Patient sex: M
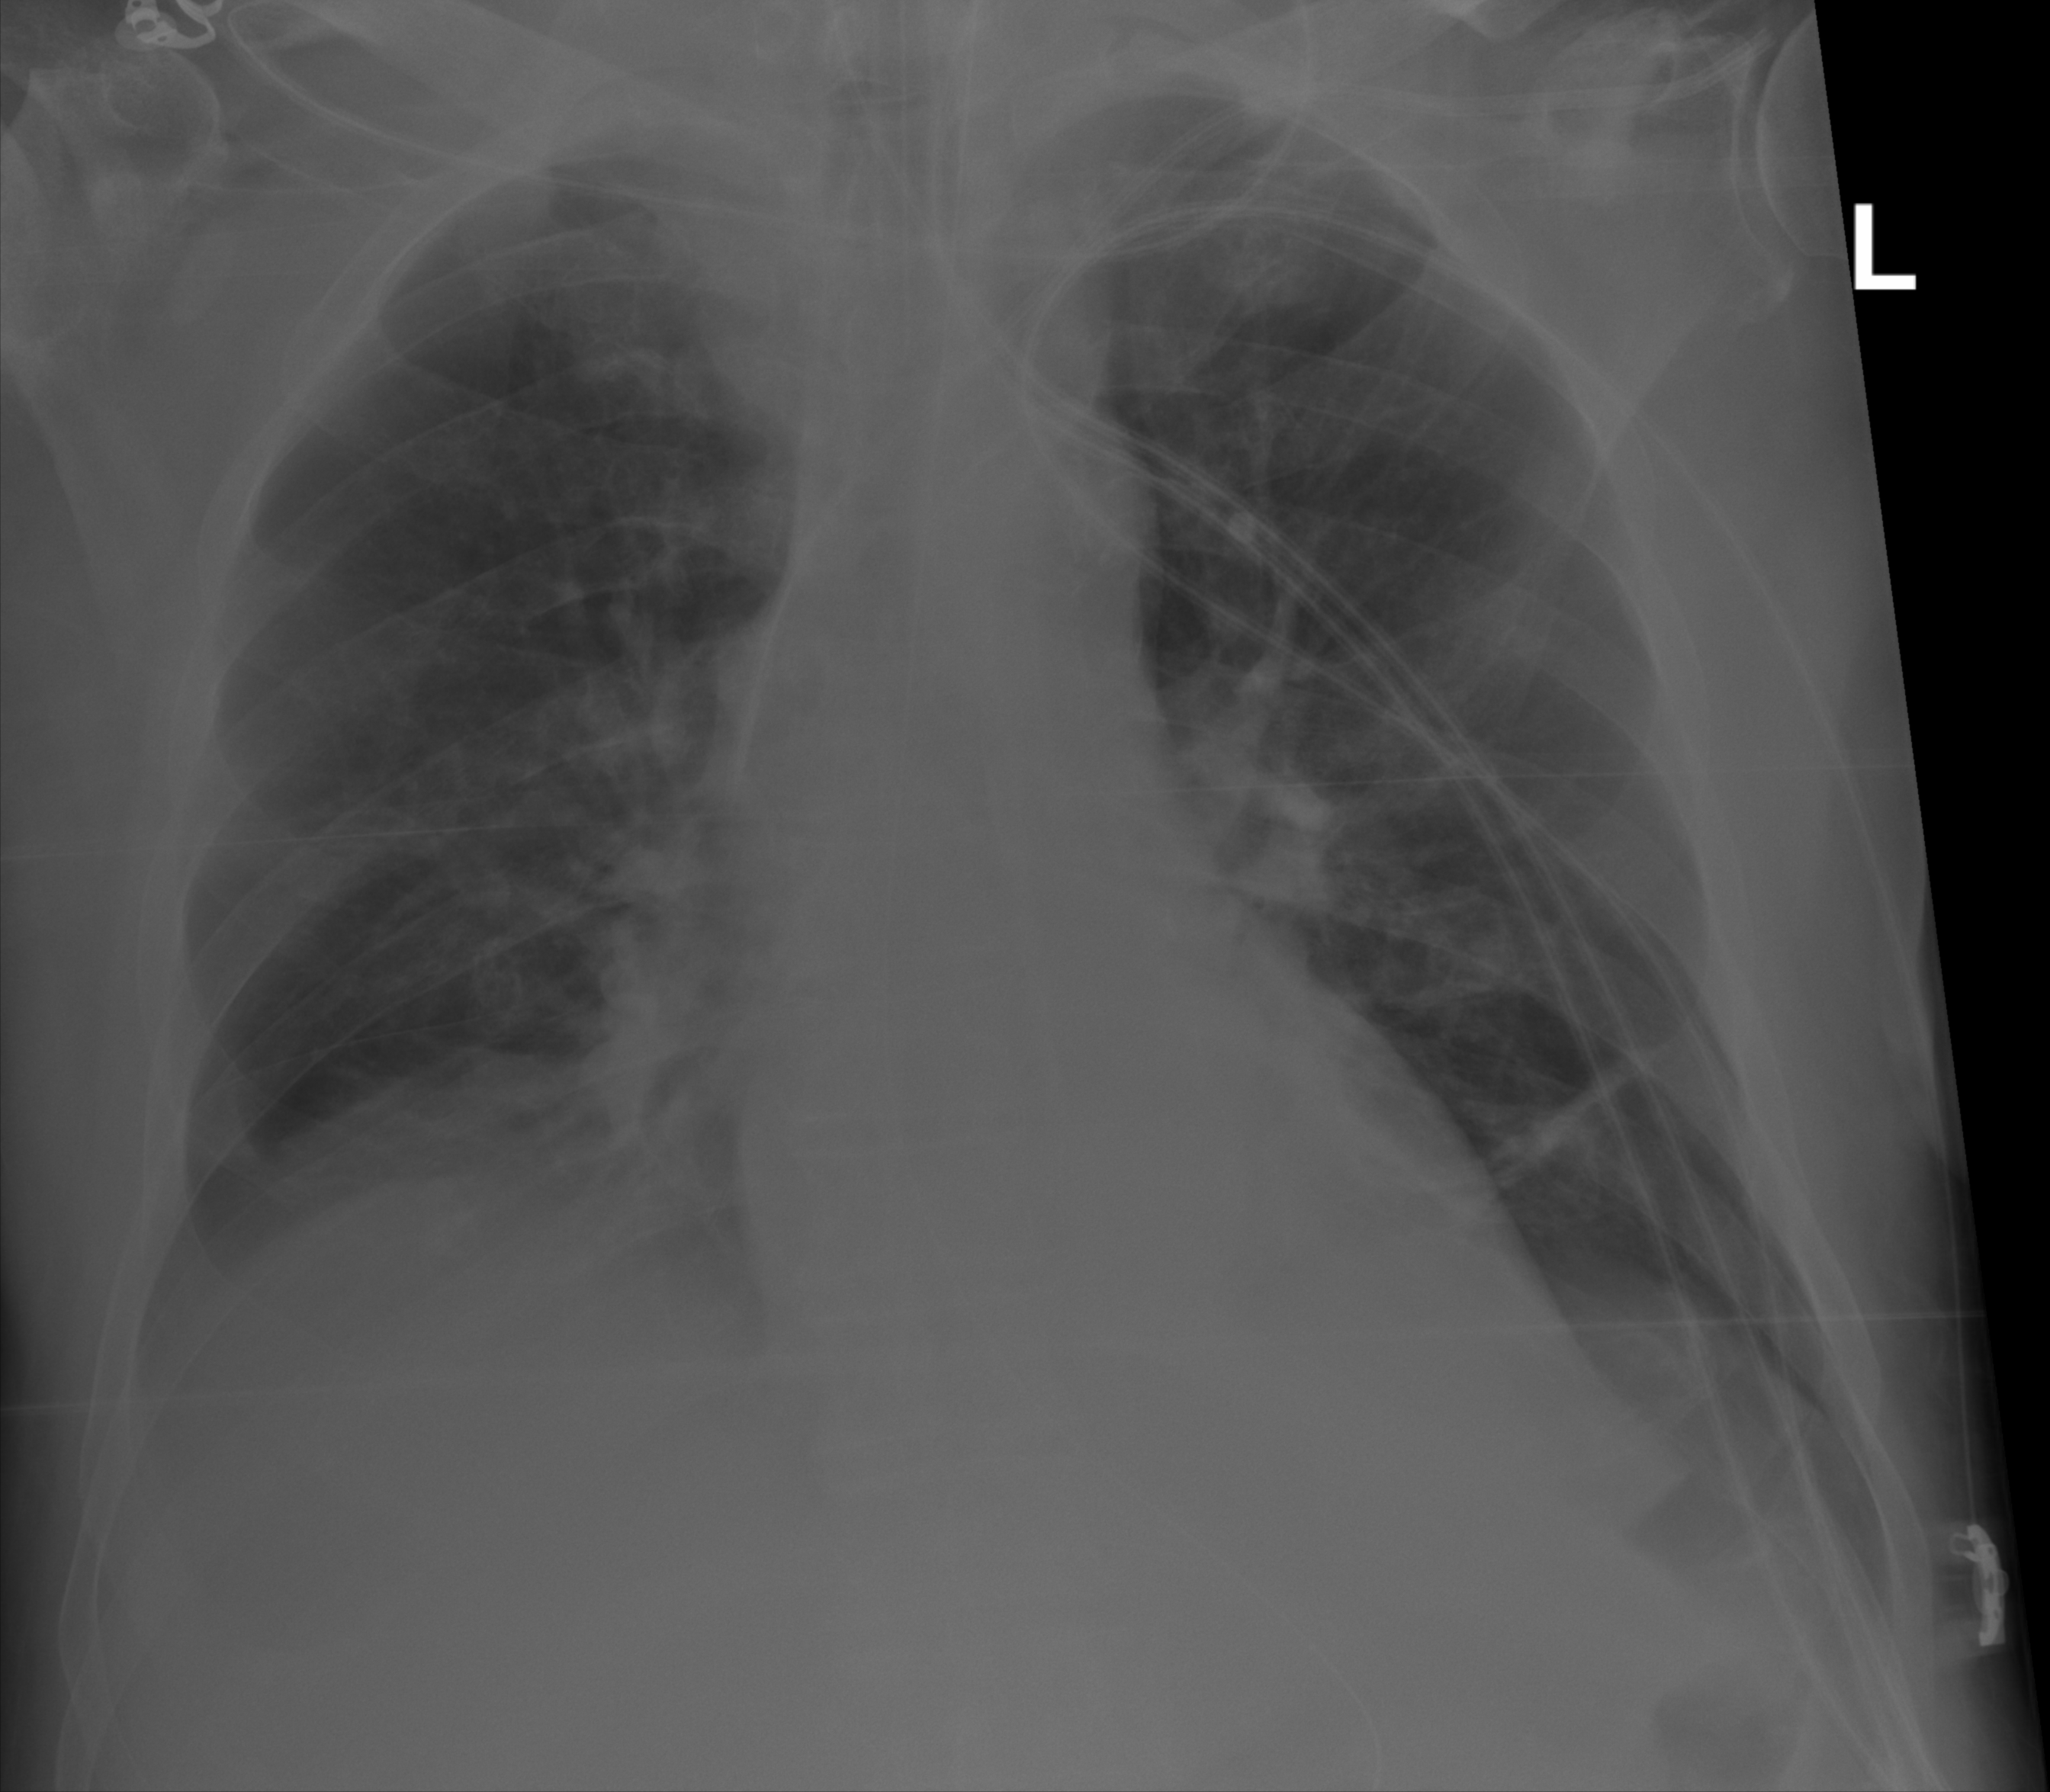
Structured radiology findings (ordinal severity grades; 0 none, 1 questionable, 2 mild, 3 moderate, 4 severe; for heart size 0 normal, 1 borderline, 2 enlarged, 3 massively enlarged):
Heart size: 0
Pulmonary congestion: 0
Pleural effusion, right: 2
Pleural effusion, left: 2
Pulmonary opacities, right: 0
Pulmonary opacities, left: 0
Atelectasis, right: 2
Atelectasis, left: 3